You are looking at raw rotor-rig vibration samples arranged as a grayscale image. Determine the machine's mechanical condition. Answer with exactly one of: normal, misalignment, unbalance, looseness.
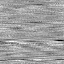
Answer: looseness